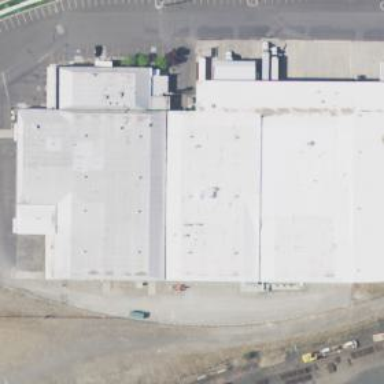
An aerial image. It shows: Warehouse.